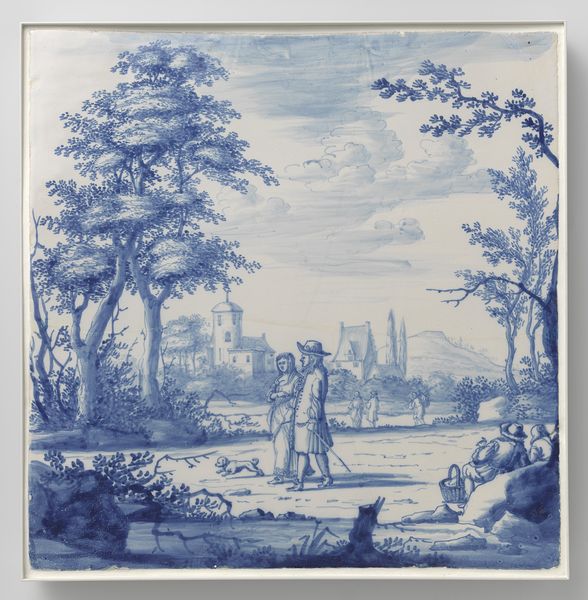
Titel: Plaat beschilderd met landschap met figuren
Standort: Amsterdam
Institution: Rijksmuseum
Schlagwörter: homme, canne, chapeau, maison, chien, lac, femme, arbre, ciel, paysage, bleu, campagne, couple, nuage, nuages, papier, rocher, bâton, herbe, colline, lavis